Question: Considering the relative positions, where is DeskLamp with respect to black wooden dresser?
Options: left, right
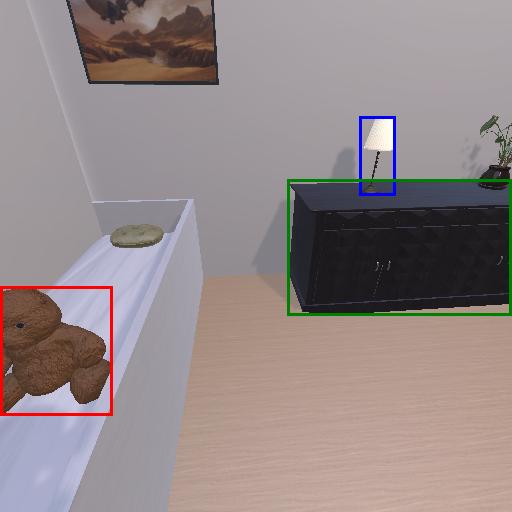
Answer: left